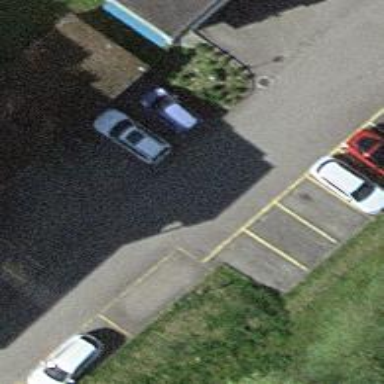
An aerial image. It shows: Parking area.